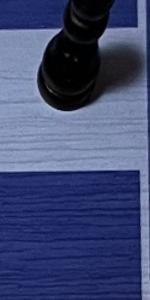
Label: Empty